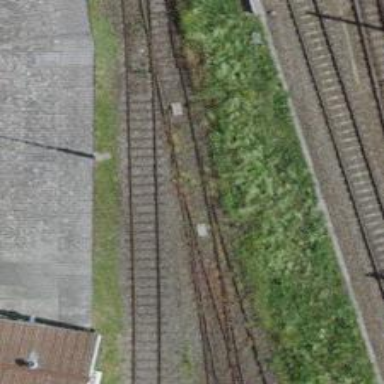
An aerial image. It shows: Abandoned railway spur.